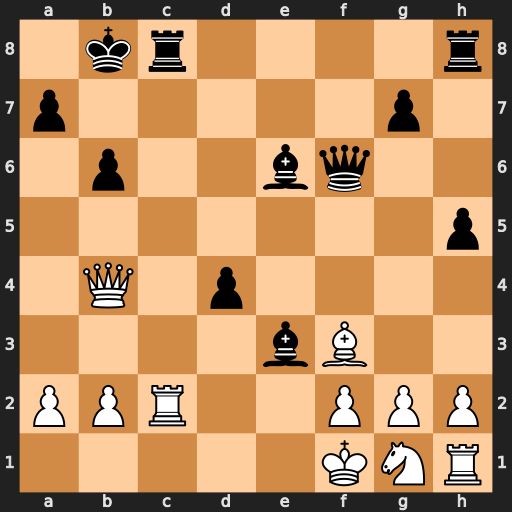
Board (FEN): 1kr4r/p5p1/1p2bq2/7p/1Q1p4/4bB2/PPR2PPP/5KNR
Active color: w
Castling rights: -
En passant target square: -
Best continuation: Qd6+ Rc7 Qxc7#